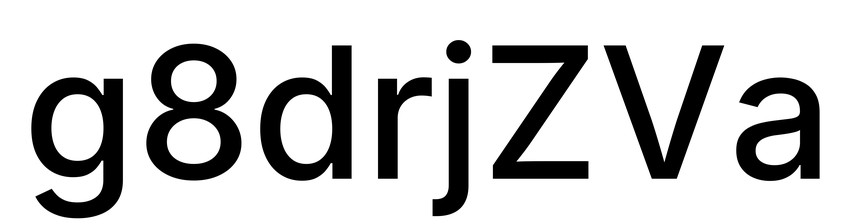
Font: Inter_Medium